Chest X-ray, AP view. Patient: 32 years old, sex F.
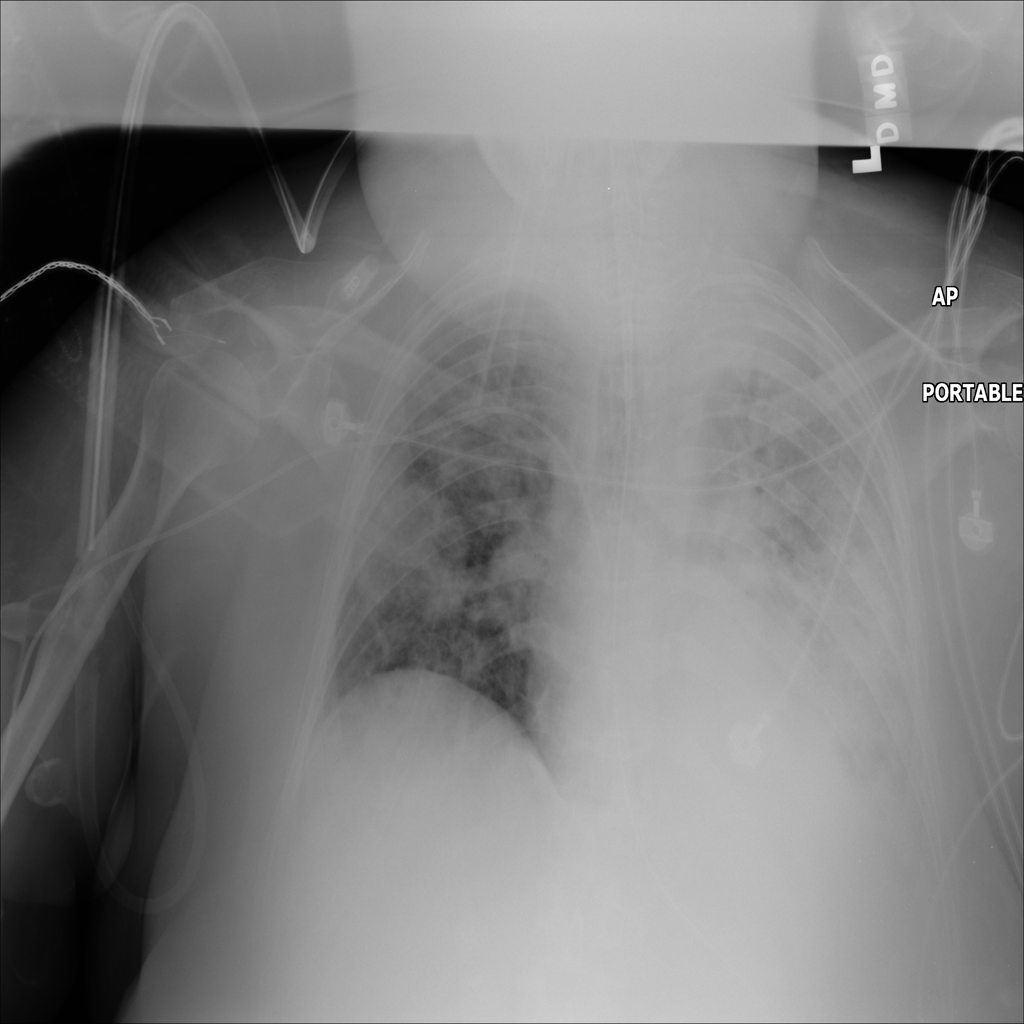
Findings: No Finding